Question: I have an ASP.Net MVC 4.5 app running.
It's using the default templates in VS 2013 Express - however when viewed in Chrome, it looks fine - when viewed in IE11 it looks broken.
Can anyone suggest a quick fix to get these two browsers to display the same with the default templates for VS?

Thanks for any help,
Mark
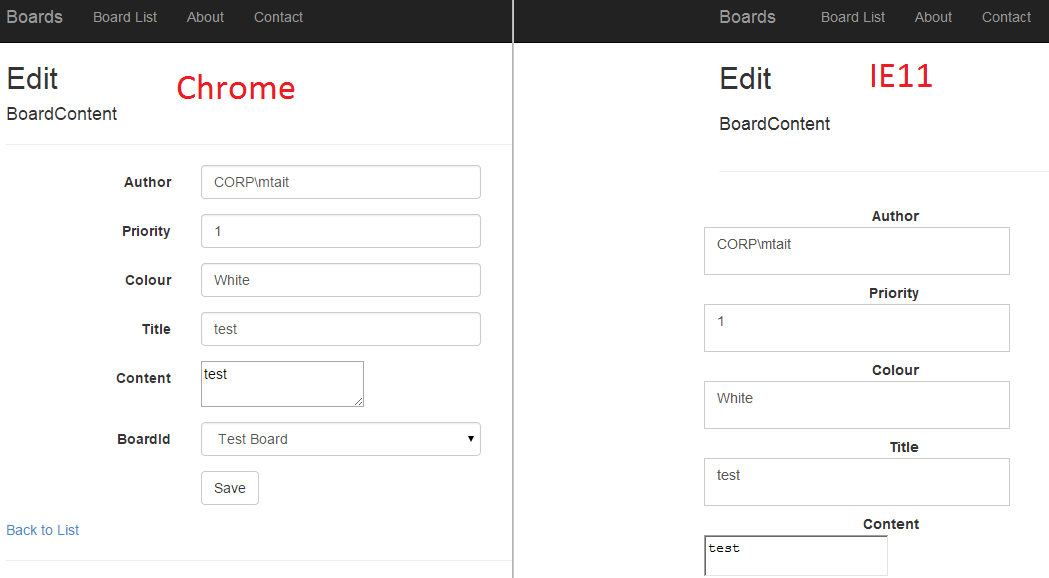
Answer: I would suggest that you look at using a reset style sheet to make sure that the defaults for all your elements are set to the same thing. Just type "reset css" into Google and then go with one you like the look of. You do this because each browser manufacturer generally implements slightly different defaults for their browsers, so unless you tell it otherwise it will apply these and this to your elements.
You also probably want to make sure that you have the box-model set for your browser sizing.
'''
{
-webkit-box-sizing: border-box;
-moz-box-sizing: border-box;
box-sizing: border-box;
}
'''